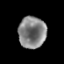
Tissue: prostate
Cell type: Endothelial cells
Senescence score: 0.356
Nuclear area (px): 855
Mean DAPI intensity: 131.089